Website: apple
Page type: customer-info-address
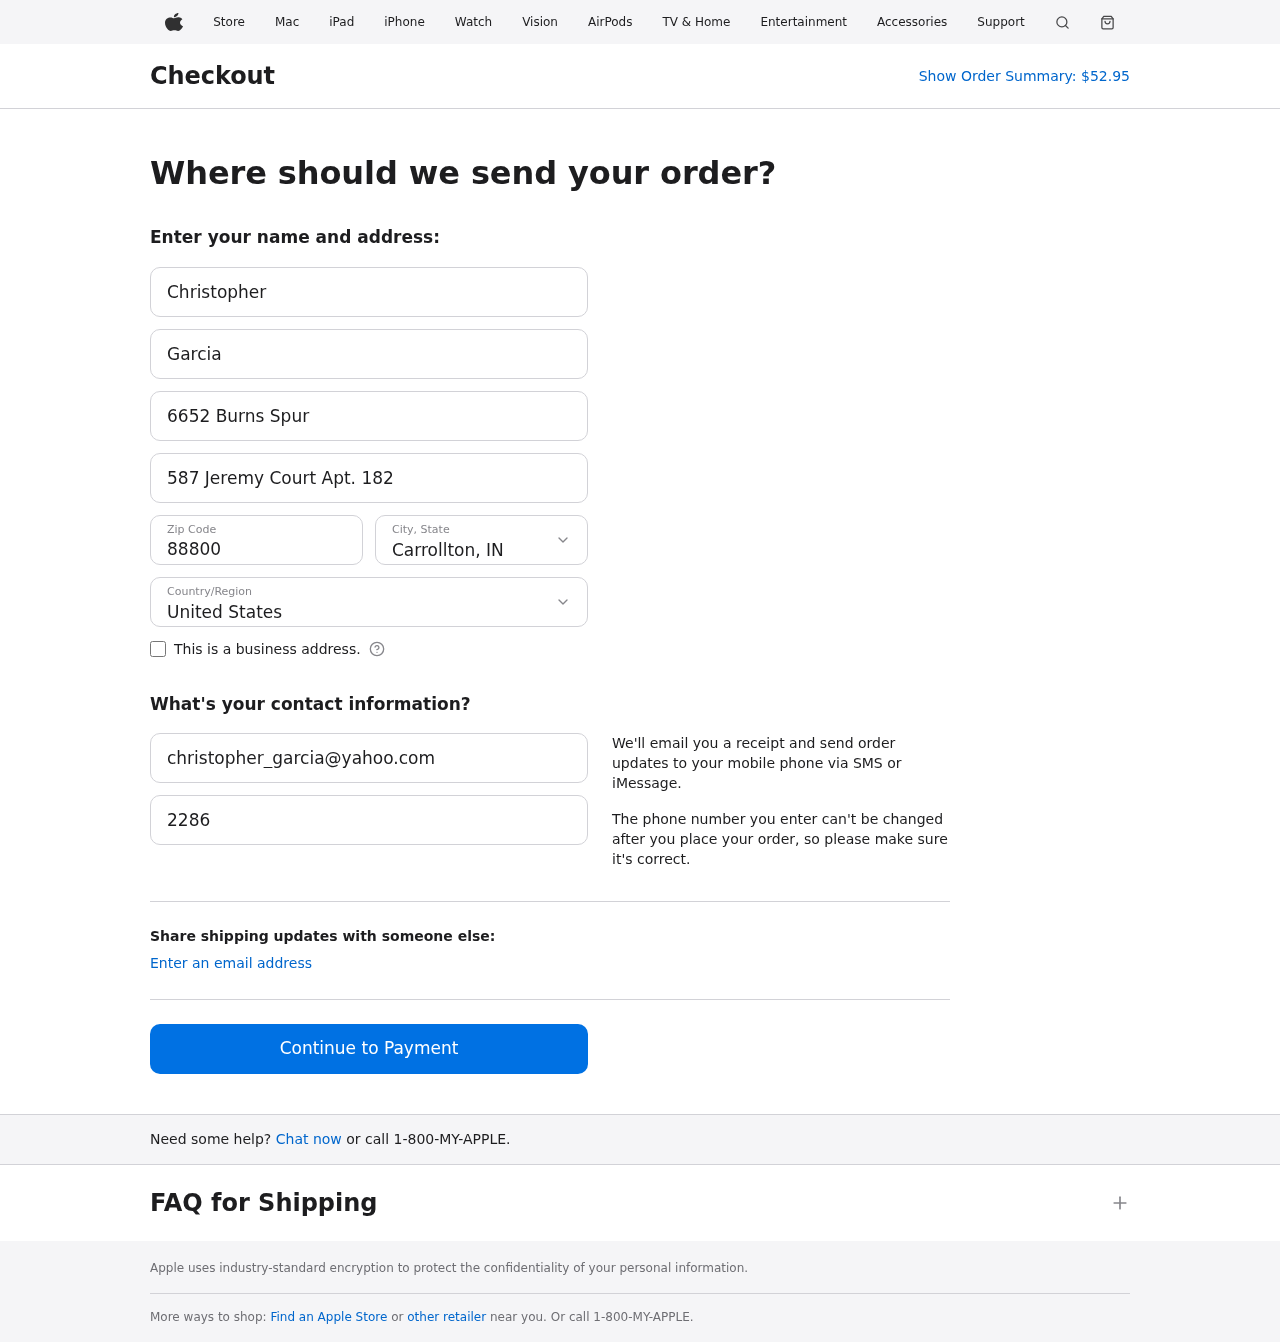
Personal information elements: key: PII_CITY_STATE
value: Carrollton, IN
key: PII_COUNTRY
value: United States
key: PII_EMAIL
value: christopher_garcia@yahoo.com
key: PII_FIRSTNAME
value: Christopher
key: PII_LASTNAME
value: Garcia
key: PII_PHONE
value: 2286114146
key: PII_POSTCODE
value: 88800
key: PII_STREET
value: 6652 Burns Spur
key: PII_STREET2
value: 587 Jeremy Court Apt. 182
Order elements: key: ORDER_TOTAL
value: $52.95